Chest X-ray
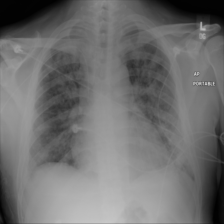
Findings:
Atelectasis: negative
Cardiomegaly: negative
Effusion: negative
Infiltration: positive
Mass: negative
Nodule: positive
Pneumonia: negative
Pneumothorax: negative
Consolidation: negative
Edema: negative
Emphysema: negative
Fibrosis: negative
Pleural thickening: negative
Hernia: negative